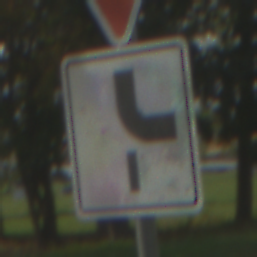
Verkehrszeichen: VerlaufVorfahrtsstrasse10
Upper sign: VorfahrtGewaehren
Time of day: MorningAfternoon
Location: Outdoor (Suburban)
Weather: PartlyCloudy
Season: NotSpecified
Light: Natural